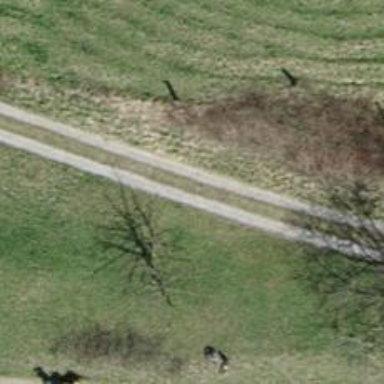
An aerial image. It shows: Track with pebblestone surface and grade 4 track type.